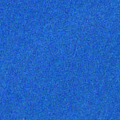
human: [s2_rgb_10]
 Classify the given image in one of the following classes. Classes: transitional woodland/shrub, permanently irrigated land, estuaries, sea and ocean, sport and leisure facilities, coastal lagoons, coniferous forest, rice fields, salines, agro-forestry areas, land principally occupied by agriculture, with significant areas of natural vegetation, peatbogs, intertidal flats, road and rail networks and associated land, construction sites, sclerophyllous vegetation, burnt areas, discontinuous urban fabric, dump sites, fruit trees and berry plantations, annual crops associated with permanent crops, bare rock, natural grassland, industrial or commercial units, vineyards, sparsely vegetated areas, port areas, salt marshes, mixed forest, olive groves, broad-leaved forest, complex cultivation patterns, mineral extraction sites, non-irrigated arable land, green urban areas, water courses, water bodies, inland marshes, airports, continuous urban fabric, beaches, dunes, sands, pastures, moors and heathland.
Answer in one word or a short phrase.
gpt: sea and ocean